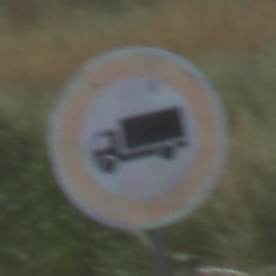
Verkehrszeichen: VerbotFuerKraftfahrzeugeUeberDreiKommaFuenfTonnen
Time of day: Midday
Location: Outdoor (Nature)
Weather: PartlyCloudy
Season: NotSpecified
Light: Natural